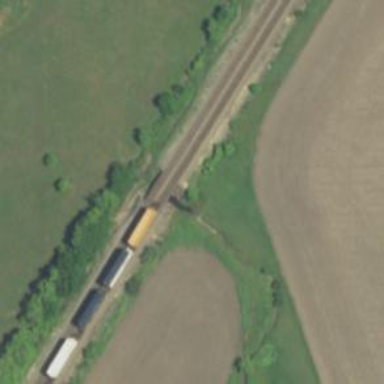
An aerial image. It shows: Railway track.